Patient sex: M
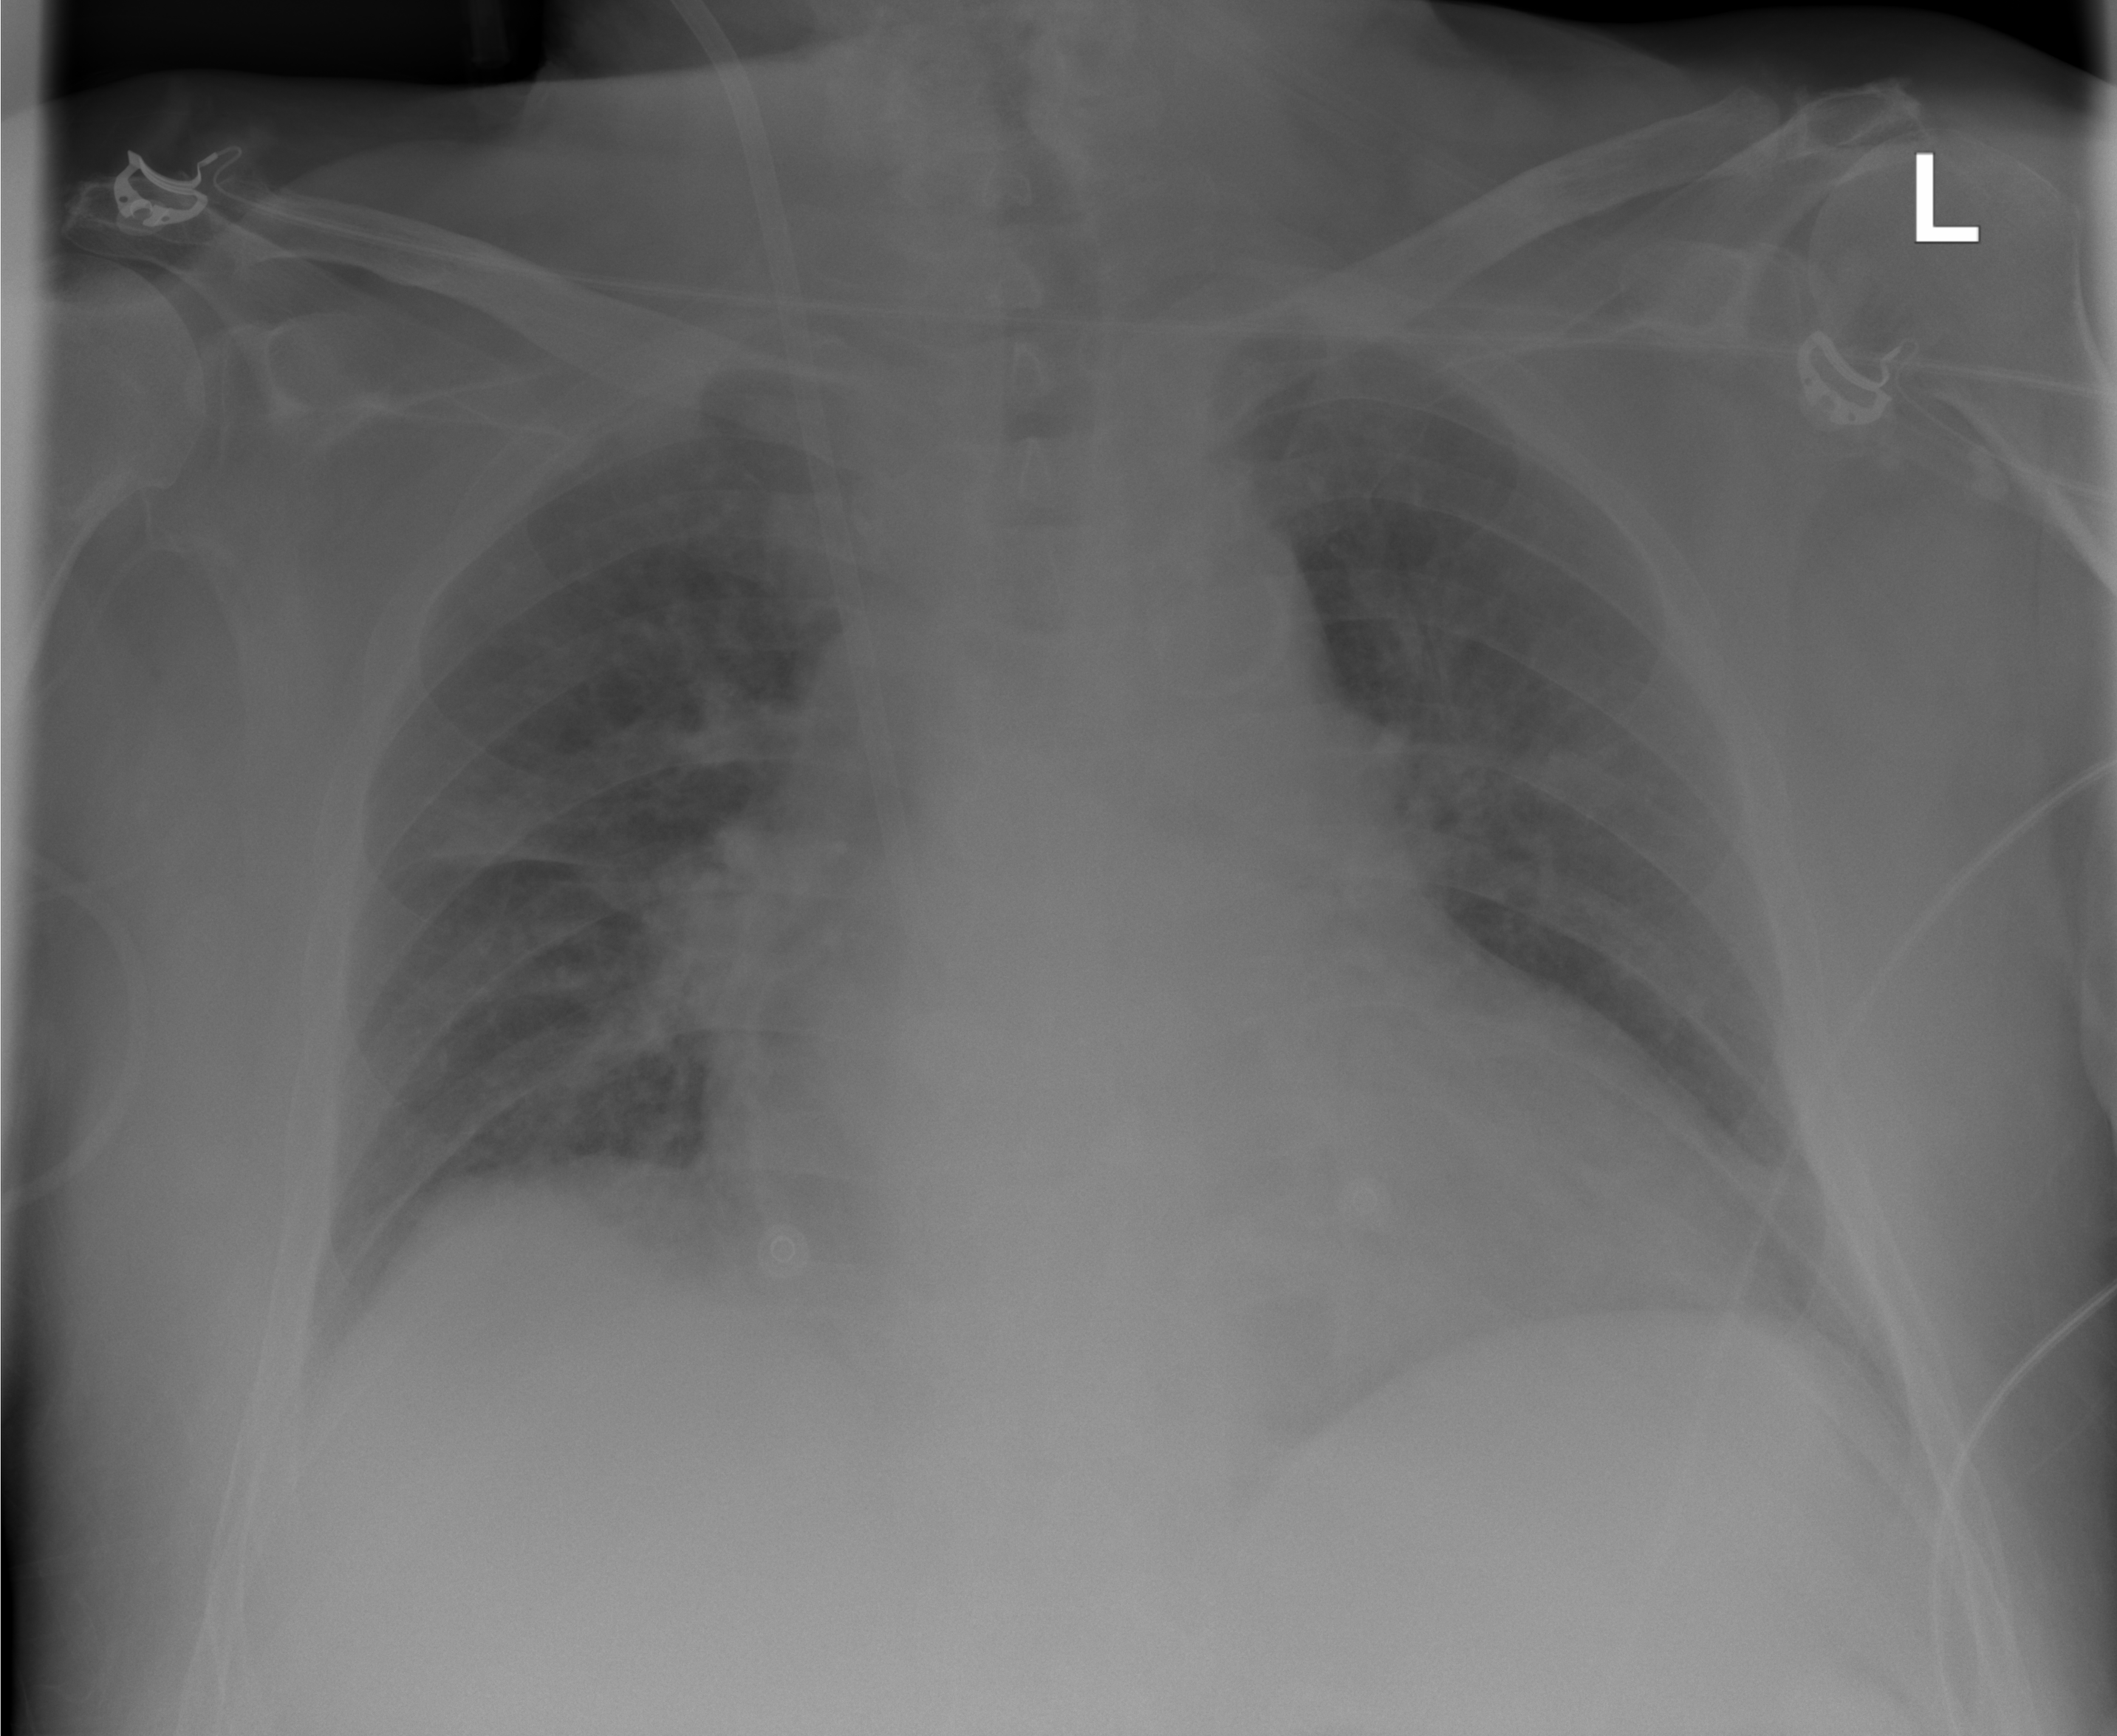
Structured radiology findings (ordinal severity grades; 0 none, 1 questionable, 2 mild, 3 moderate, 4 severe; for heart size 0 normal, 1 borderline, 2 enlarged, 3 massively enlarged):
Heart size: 3
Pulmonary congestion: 2
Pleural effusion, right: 2
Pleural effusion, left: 0
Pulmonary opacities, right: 0
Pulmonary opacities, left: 0
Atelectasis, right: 2
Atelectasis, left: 2